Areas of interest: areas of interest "Commercial service"
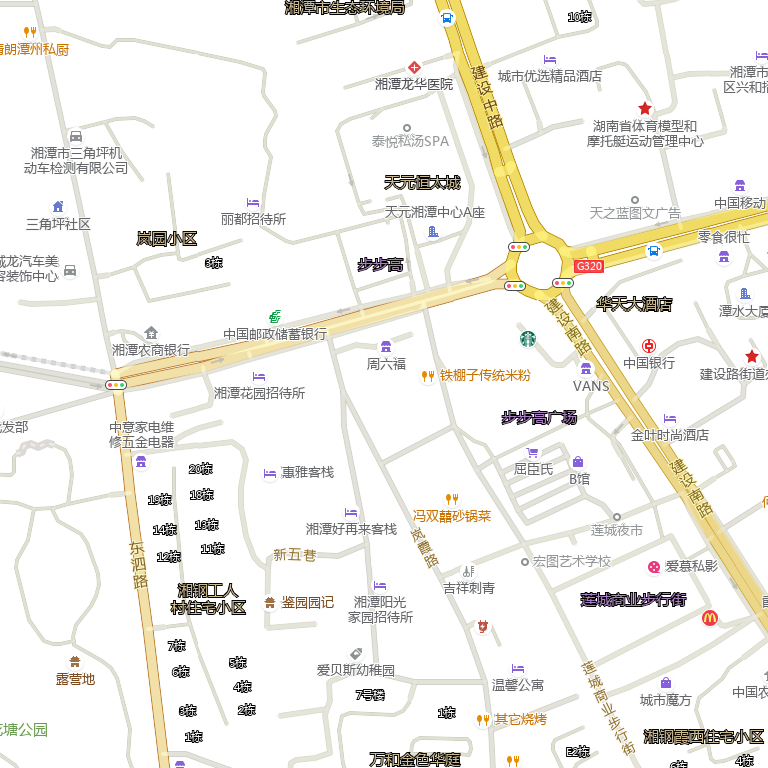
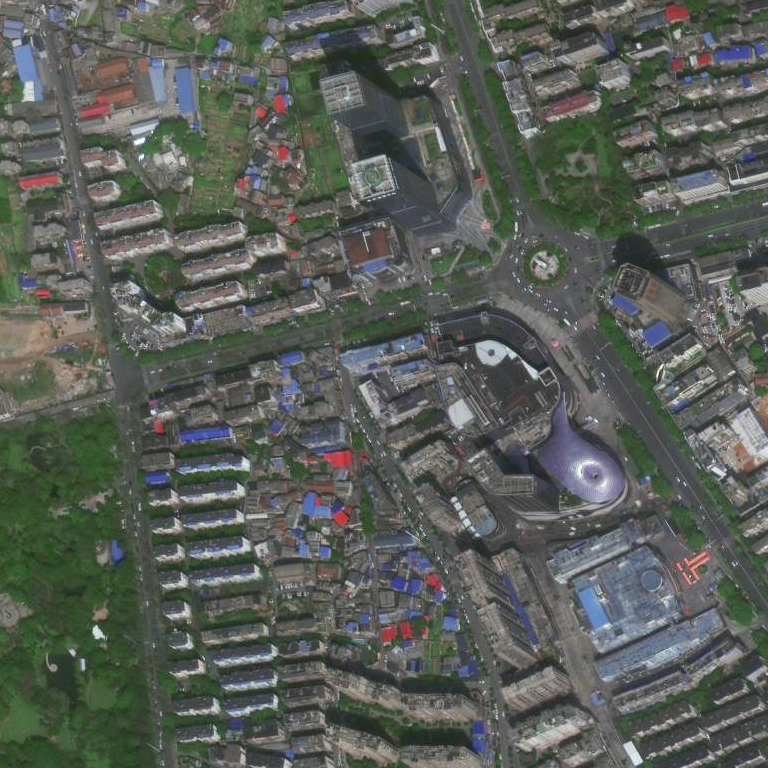